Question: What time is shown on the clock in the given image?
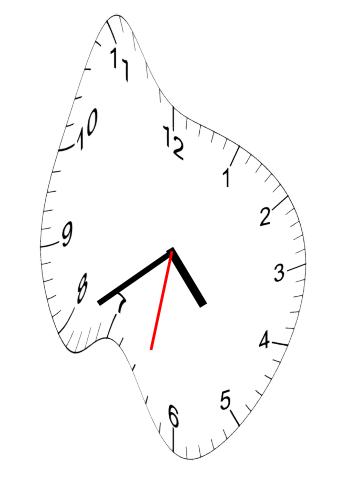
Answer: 04:39:32